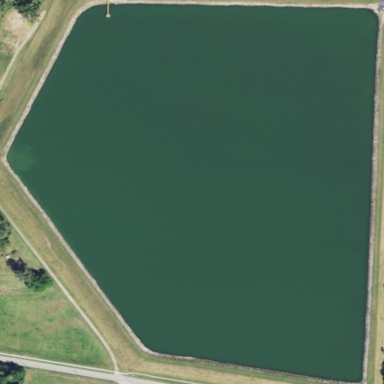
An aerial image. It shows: Reservoir of natural water.